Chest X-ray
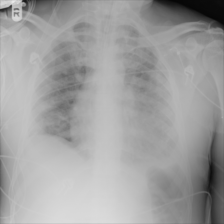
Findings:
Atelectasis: negative
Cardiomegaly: negative
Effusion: positive
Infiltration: positive
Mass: negative
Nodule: negative
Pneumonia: negative
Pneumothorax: negative
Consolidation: negative
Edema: negative
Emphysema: negative
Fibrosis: negative
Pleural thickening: negative
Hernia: negative